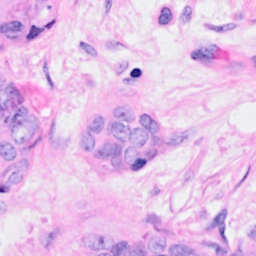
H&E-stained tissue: Breast